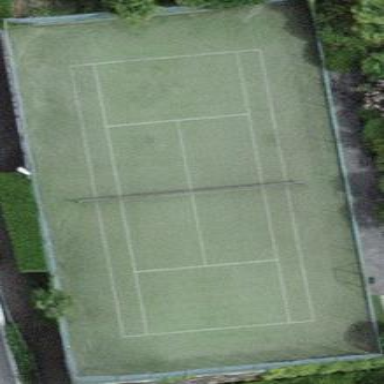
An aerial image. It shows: Tennis court in leisure pitch.